Question: I'm currently trying to achieve a hover effect like this for my navigation, but failing miserably:

I can't seem to find any tutorials relative to what I'm after. Could someone help me out or point me in the right direction?
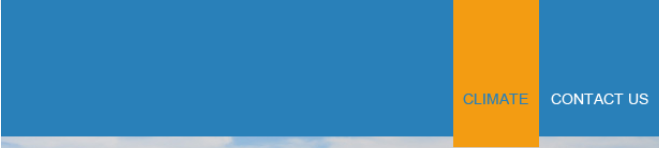
Answer: I believe this (<URL> is what you want.
If I understood your problem correctly, the bit that is tricky is that when hover, the orange background extends beyond the parent's height.
I quickly put that example together, and I have the feeling that you can accomplish that entirely with a ':before' element.
HTML:
Climate
Contact Us
CSS:
'''
html {
font-family: helvetica;
}
a {
text-decoration: none;
}
nav {
background-color: rgb(29, 106, 173);
display: flex;
flex-direction: row-reverse;
font-size: .9em;
}
nav a {
color: white;
text-transform: uppercase;
padding: 80px 10px 20px;
position: relative;
}
nav a:hover {
color: rgb(29, 106, 173);
background-color: rgb(240, 139, 0);
}
nav a:hover:before {
content: '';
position: absolute;
background-color: rgb(240, 139, 0);
left: 0;
bottom: -10px;
width: 100%;
height: 10px;
}
nav a:first-of-type {
order: 1;
}
'''